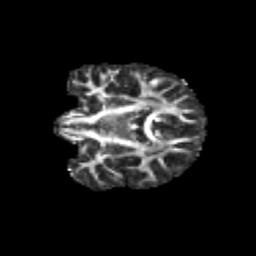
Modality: FA
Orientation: coronal
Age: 13
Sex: female
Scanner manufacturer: siemens
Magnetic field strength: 3 T
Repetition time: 3.8 s
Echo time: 0.07 s